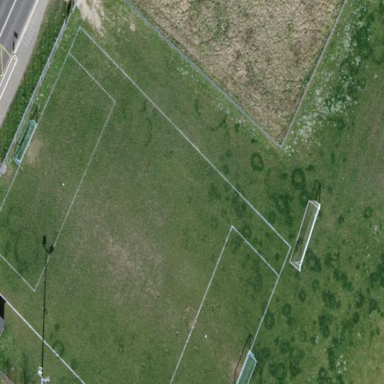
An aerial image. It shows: Grass pitch designated for soccer.